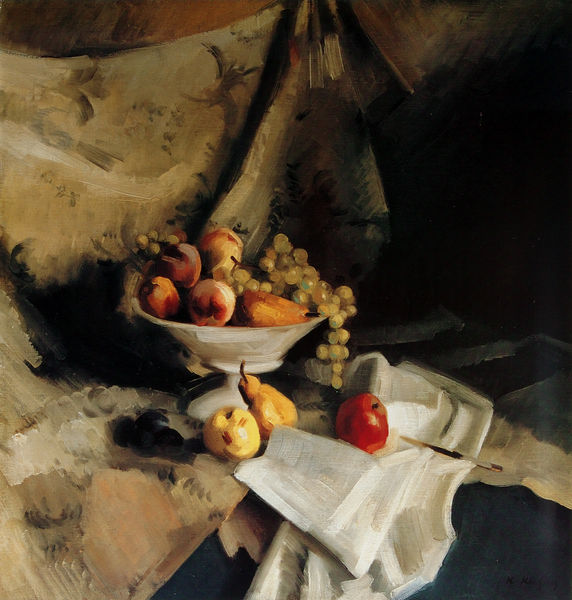
Titel: Stilleben
Künstler: Heinrich Herzog
Standort: München
Institution: Städtische Galerie im Lenbachhaus
Schlagwörter: blau, dunkel, schatten, weiß, gelb, grün, ocker, braun, grau, hell, licht, schwarz, tisch, obst, rot, tuch, falten, schale, vorhang, pastos, stoff, tücher, decke, früchte, stilleben, stillleben, trauben, apfel, äpfel, stil, faltenwurf, birne, kante, serviette, birnen, gefäss, porzellan, obstschale, weintrauben, pfirsich, pfirsiche, traube, ablage